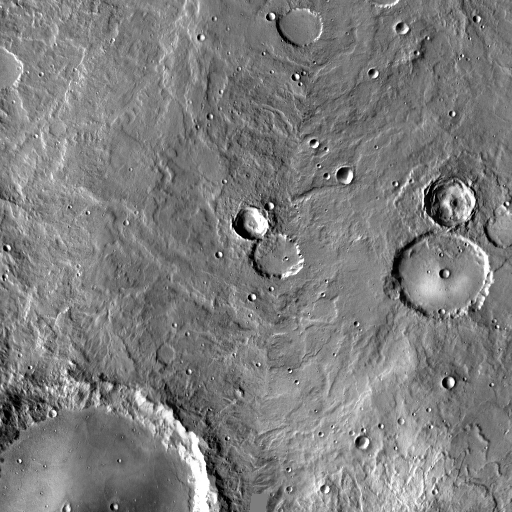
Crater classes present: Background, Other, Layered, Secondary